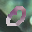
Label: 0